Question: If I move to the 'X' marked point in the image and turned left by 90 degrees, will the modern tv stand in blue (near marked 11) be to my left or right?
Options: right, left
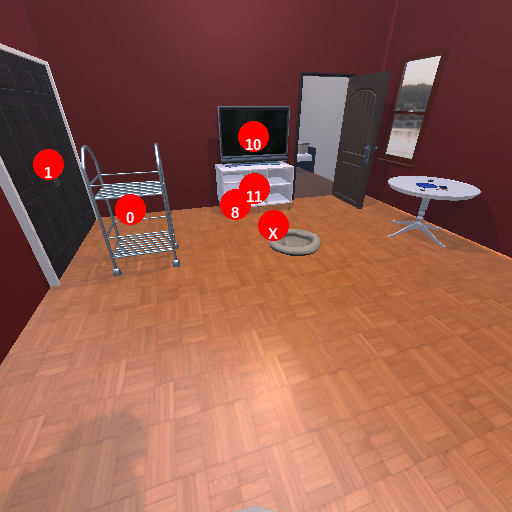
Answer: right